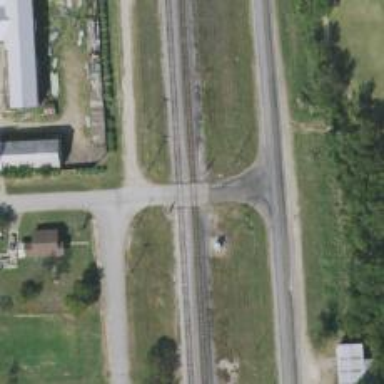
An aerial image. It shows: Level crossing at the railway with full barrier.